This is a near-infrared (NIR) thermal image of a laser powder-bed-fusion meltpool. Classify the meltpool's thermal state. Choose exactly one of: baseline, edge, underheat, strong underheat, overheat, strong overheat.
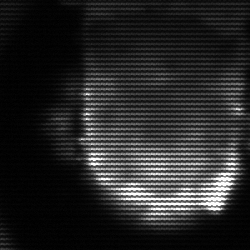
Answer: baseline